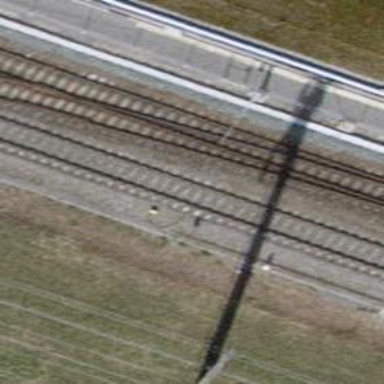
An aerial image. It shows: Rail siding with electrified tracks using contact line.